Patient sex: M
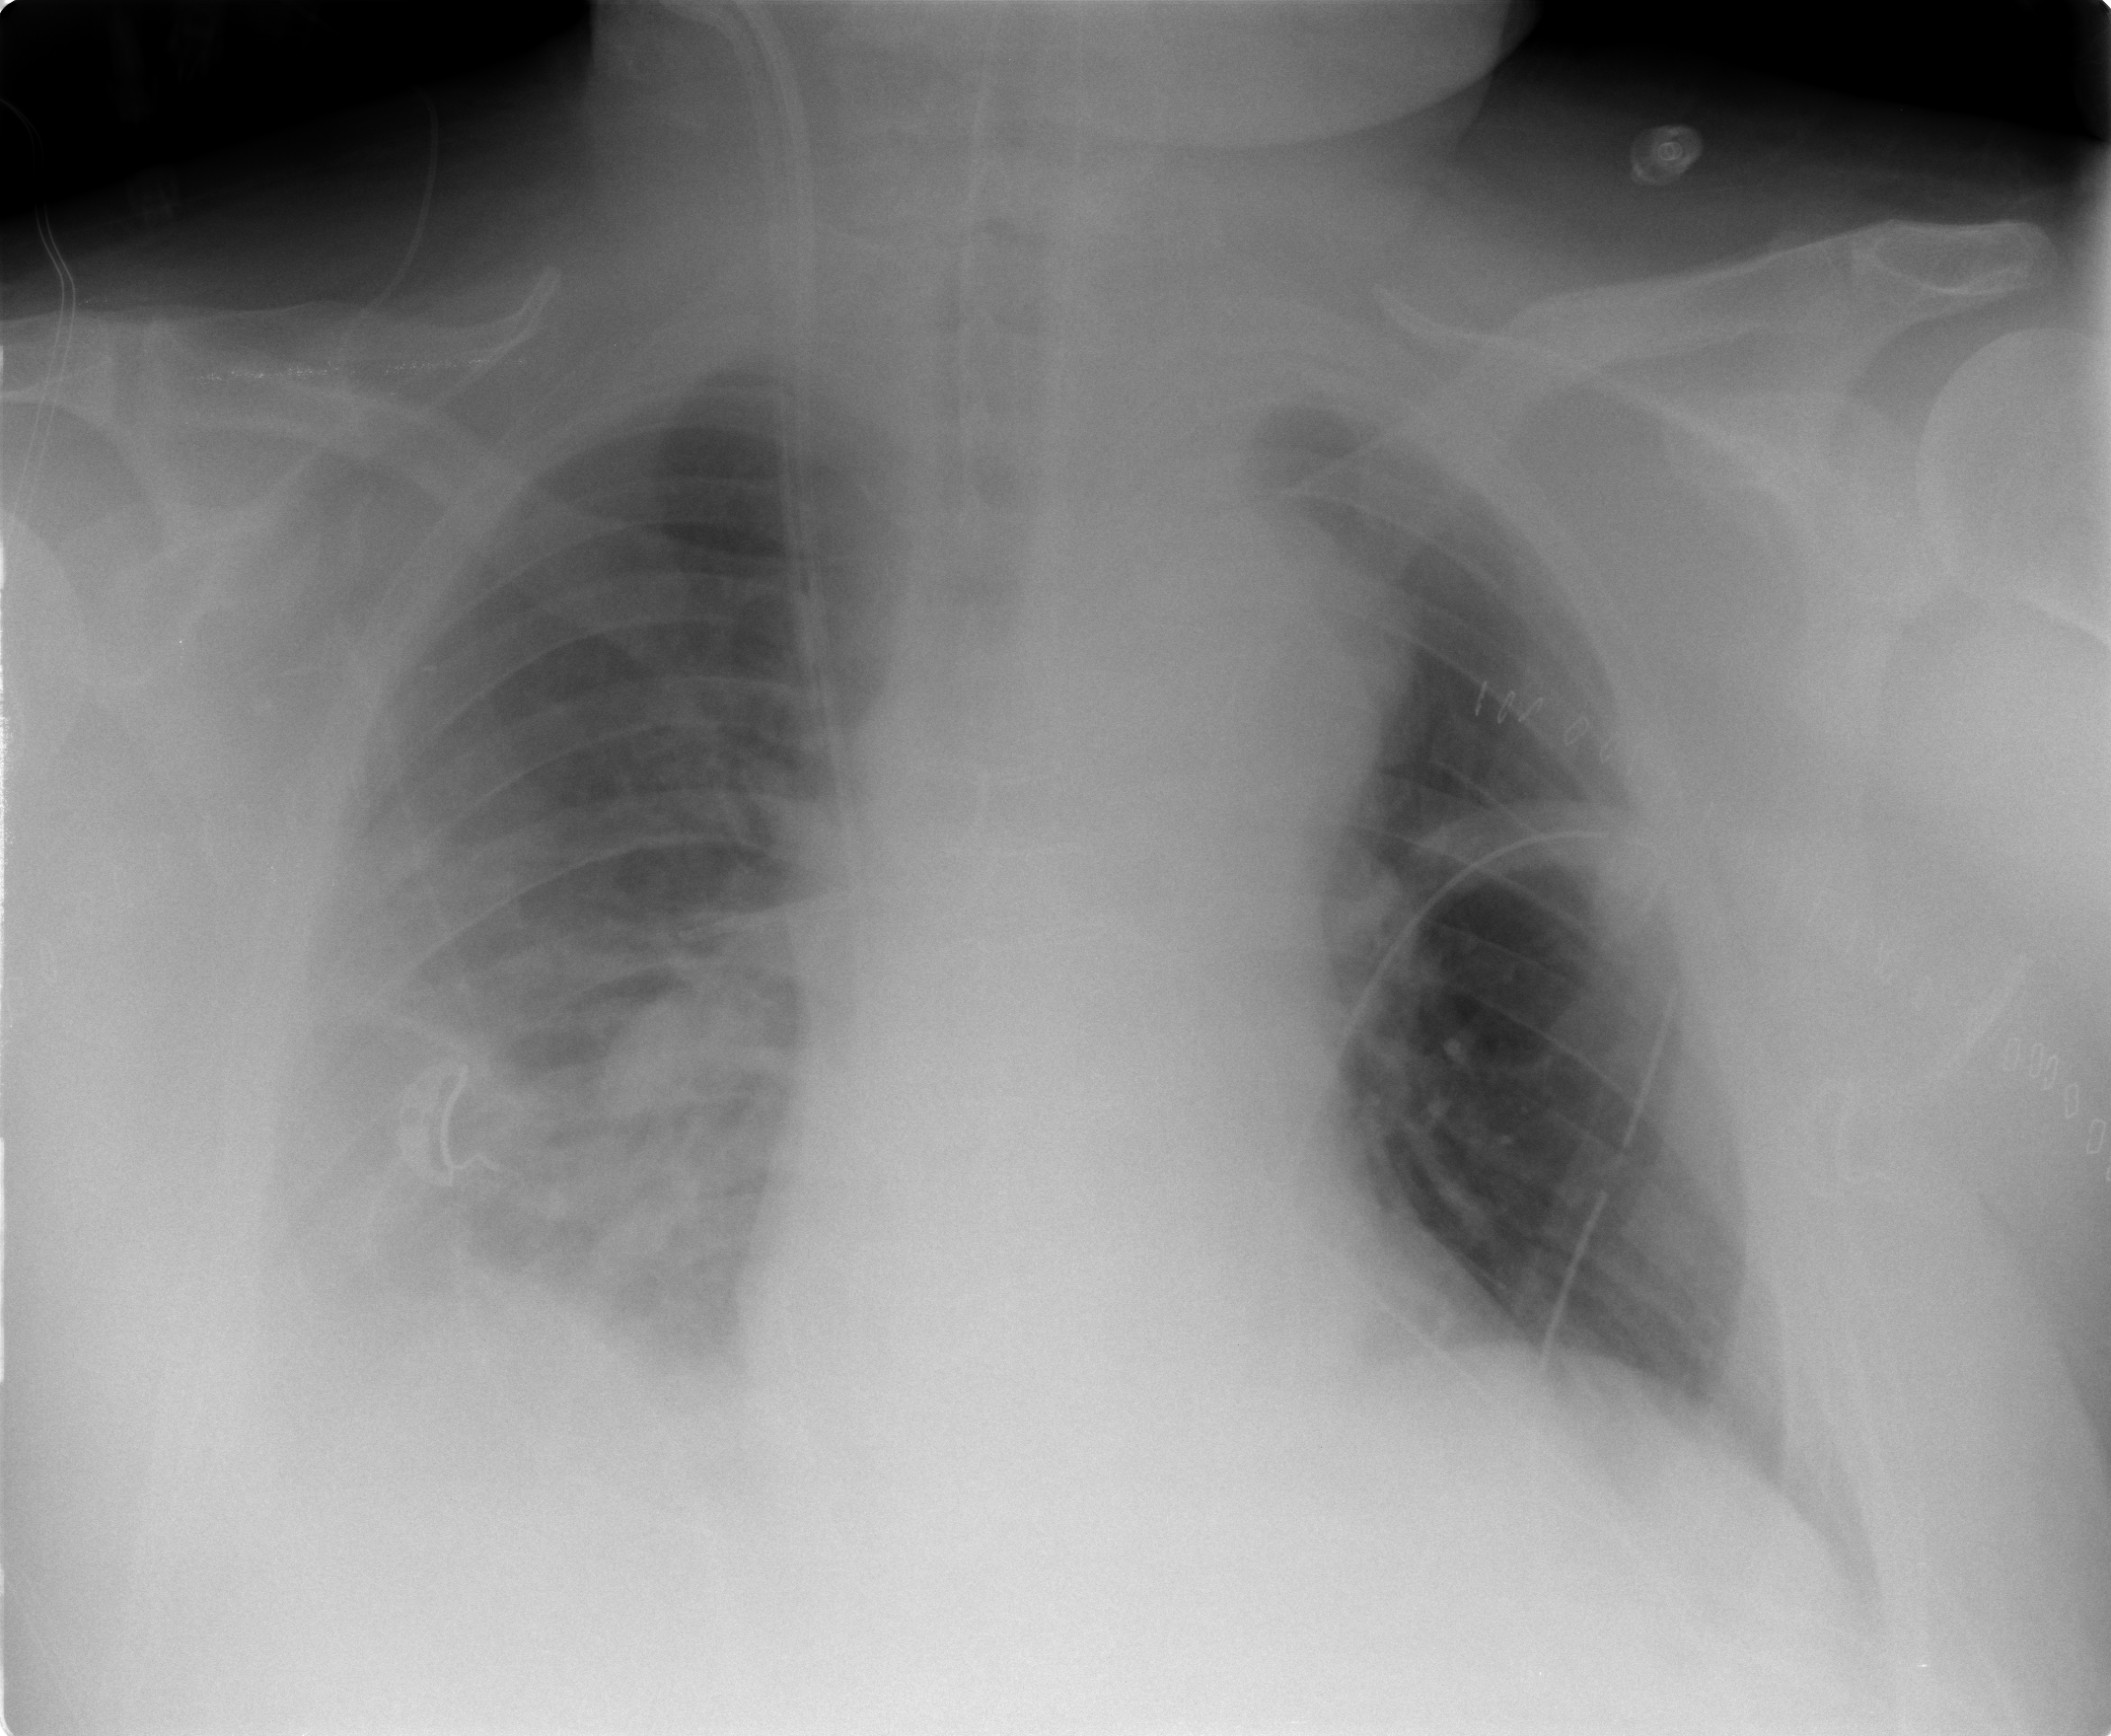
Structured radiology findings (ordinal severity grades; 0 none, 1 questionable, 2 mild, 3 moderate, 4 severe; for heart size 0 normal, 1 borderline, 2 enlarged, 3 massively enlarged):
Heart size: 2
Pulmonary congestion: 2
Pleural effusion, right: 2
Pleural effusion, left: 0
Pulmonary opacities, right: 0
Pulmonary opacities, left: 0
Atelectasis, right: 2
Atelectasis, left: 0